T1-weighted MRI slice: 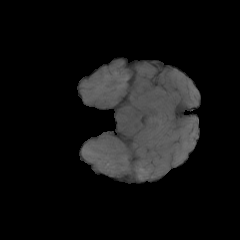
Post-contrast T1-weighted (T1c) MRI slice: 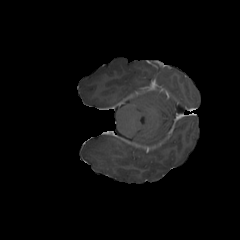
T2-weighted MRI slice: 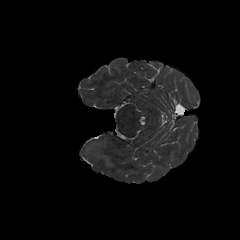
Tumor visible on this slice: yes